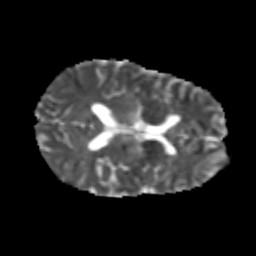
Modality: MD
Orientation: axial
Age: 24
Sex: male
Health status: healthy
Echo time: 0.074 s